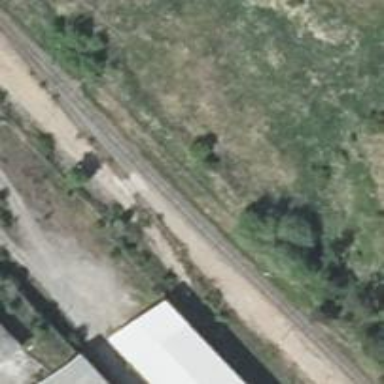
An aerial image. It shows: Disused railway.